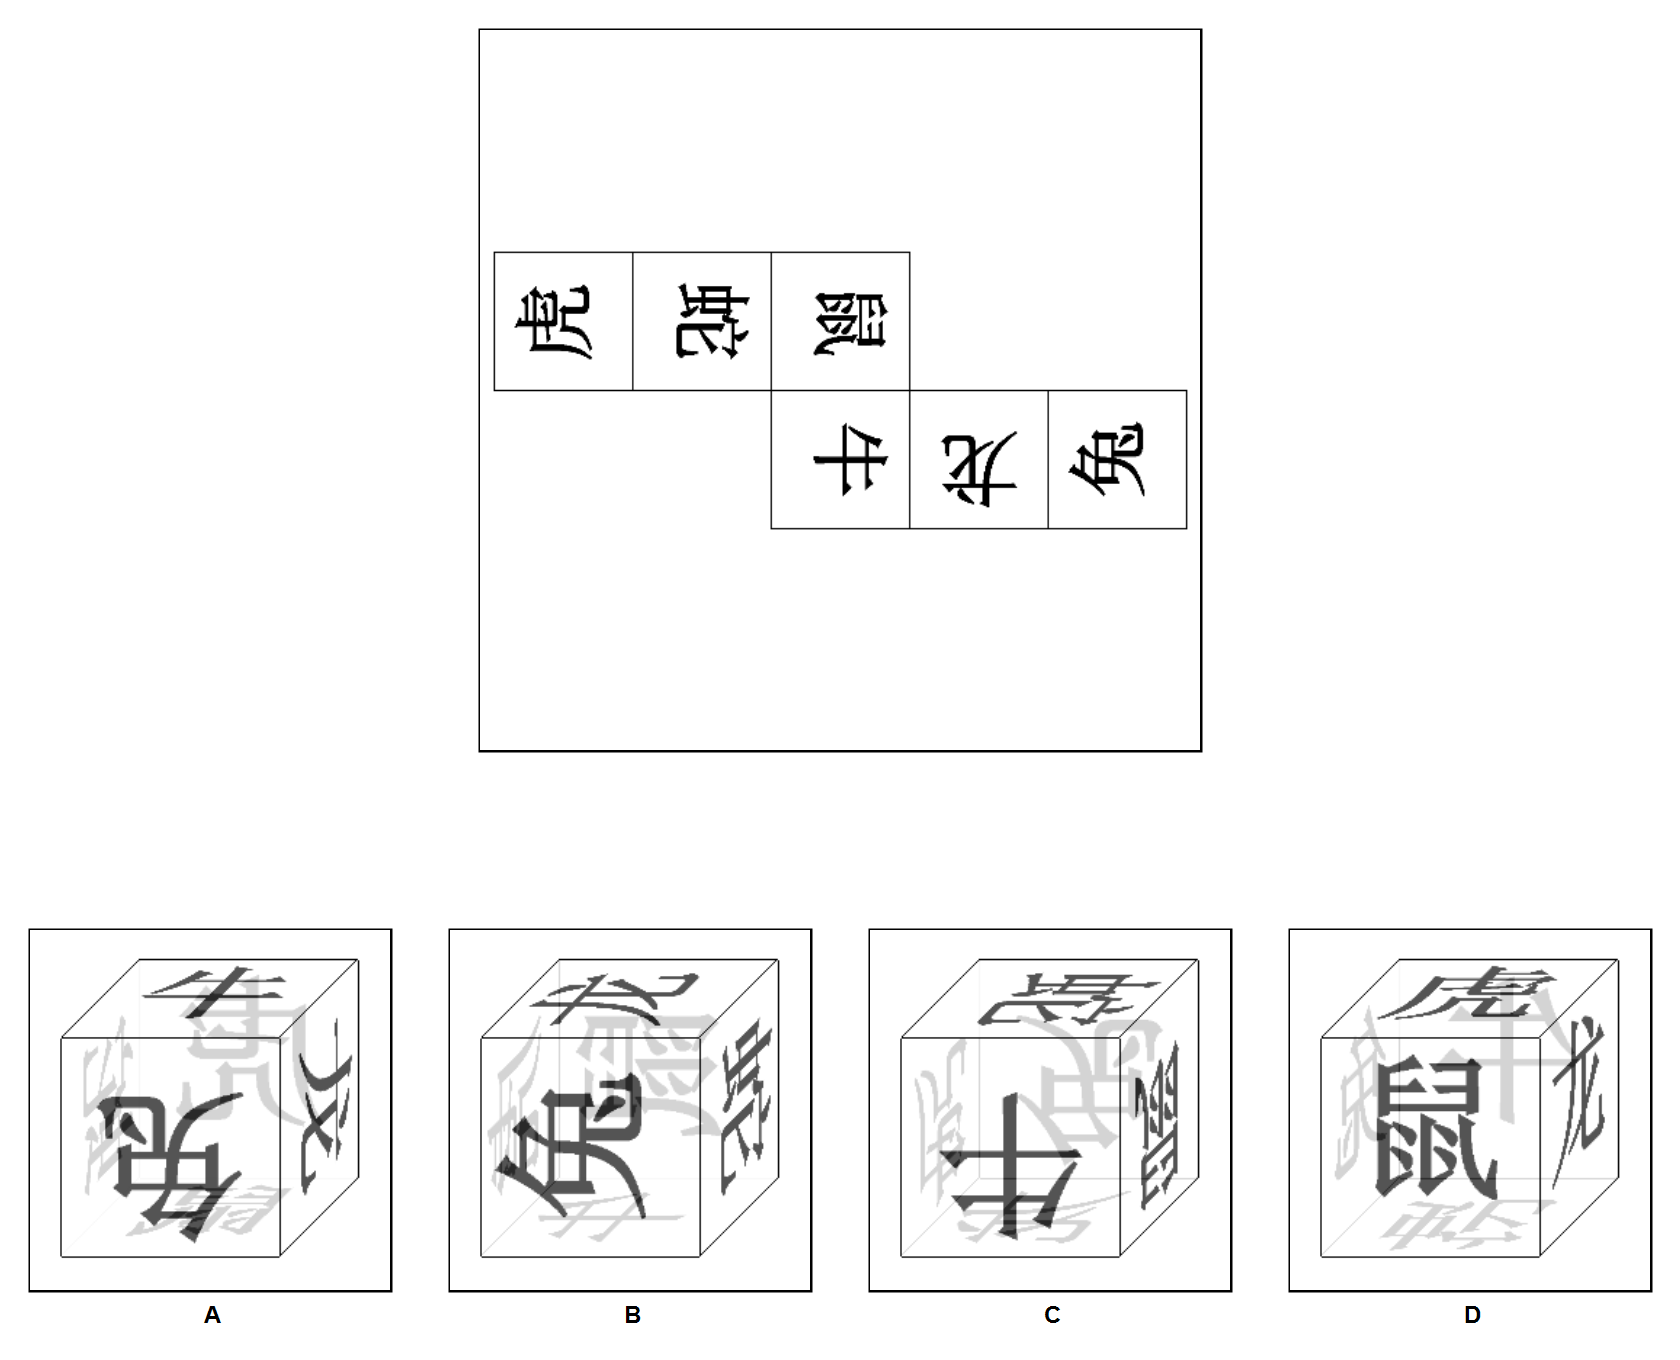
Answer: C